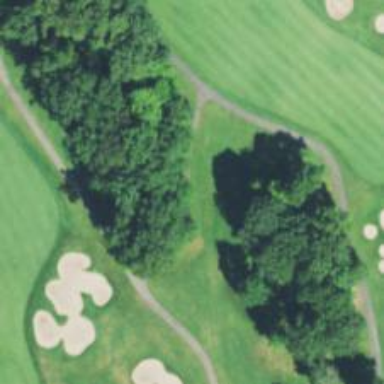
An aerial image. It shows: Path used for both walking and golf.